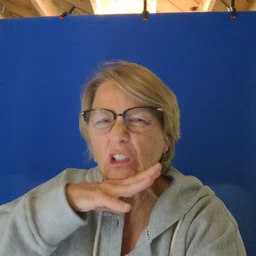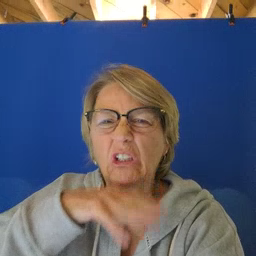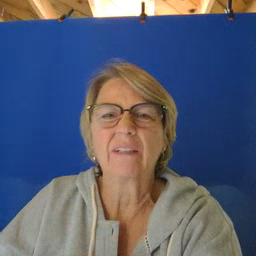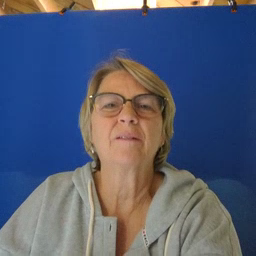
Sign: dirty